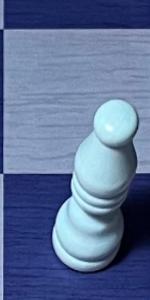
Label: Bishop_White